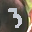
Label: 3